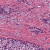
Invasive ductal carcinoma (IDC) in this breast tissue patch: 0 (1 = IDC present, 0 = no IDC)